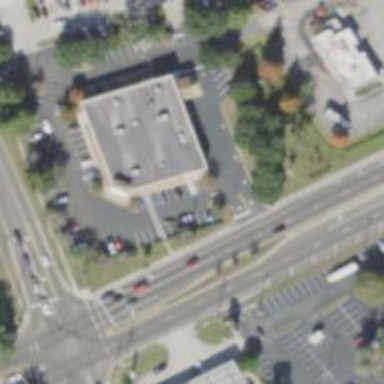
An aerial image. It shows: Building that is pharmacy providing healthcare services.